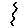
Label: zigzag